Interaction volume radius: 5 \u00c5
Interaction volume height: 10 \u00c5
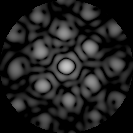
Disorder parameter: 0.3518